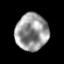
Tissue: prostate
Cell type: T cells
Senescence score: 0.2811
Nuclear area (px): 1178
Mean DAPI intensity: 151.691